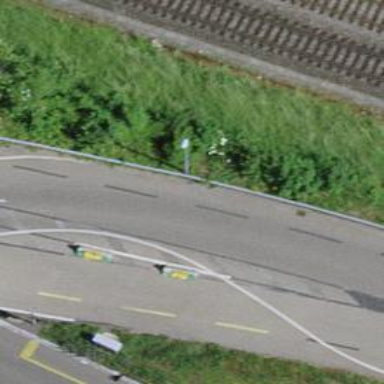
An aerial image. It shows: Asphalt service road for tourist buses.